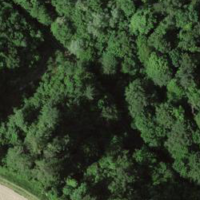
EUNIS habitat code: 41
Species observed at this site:
Aruncus dioicus
Campanula trachelium